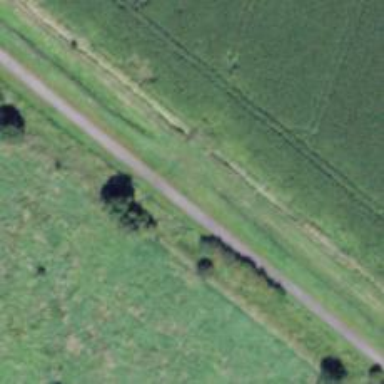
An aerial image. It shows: Abandoned railway service road.